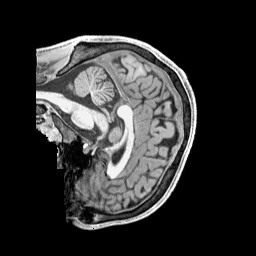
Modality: T1w
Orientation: sagittal